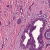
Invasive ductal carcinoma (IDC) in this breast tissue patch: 1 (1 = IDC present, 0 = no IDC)